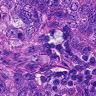
Metastatic tissue present: yes